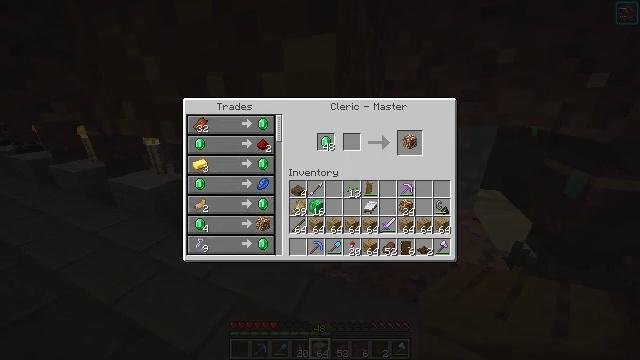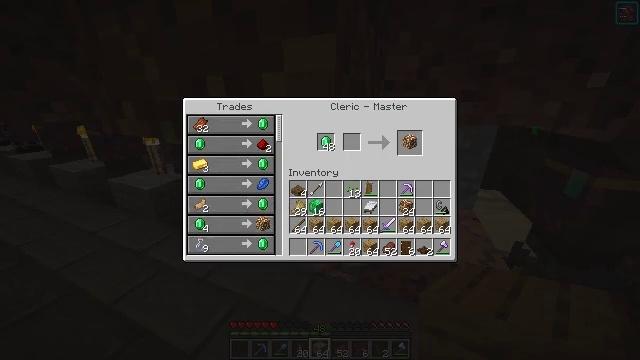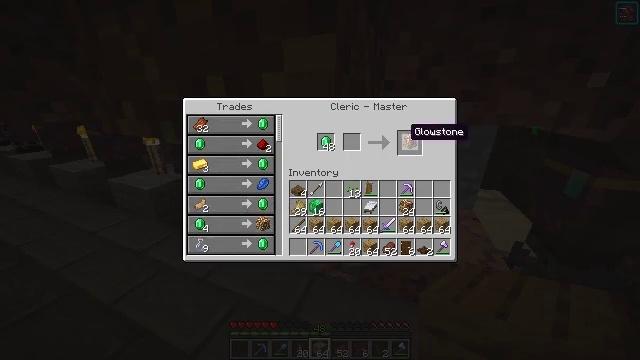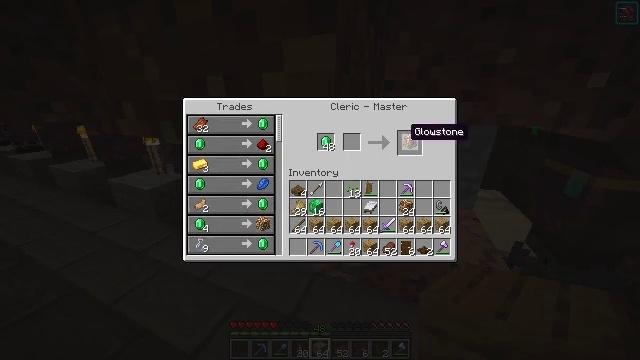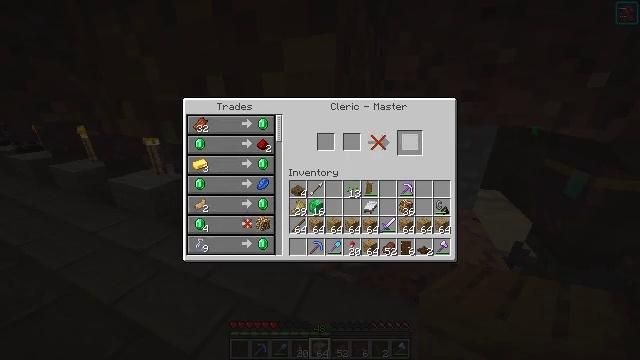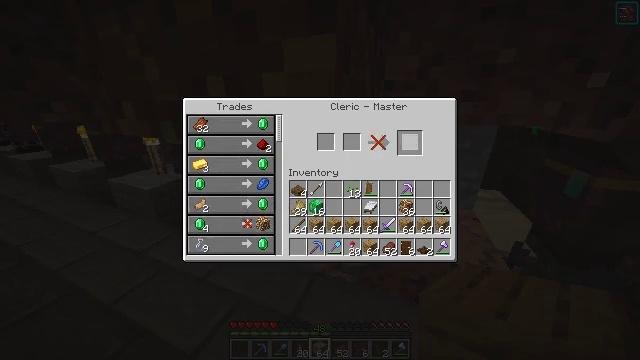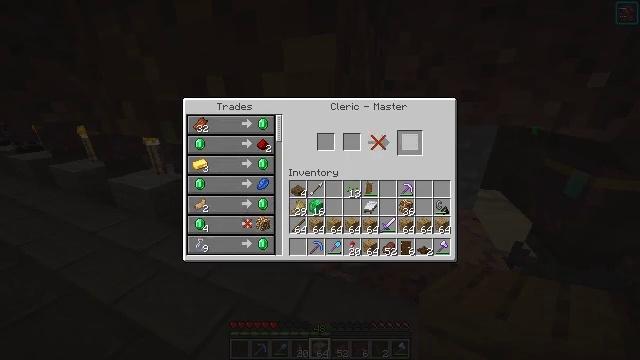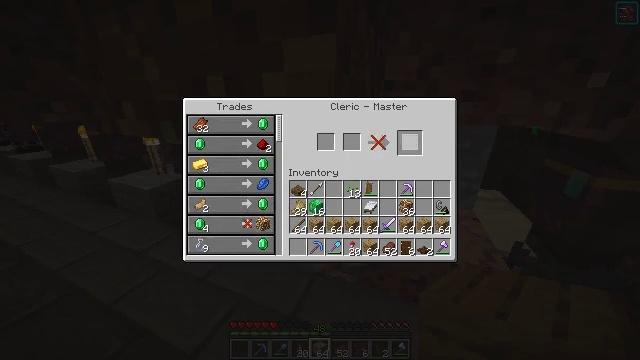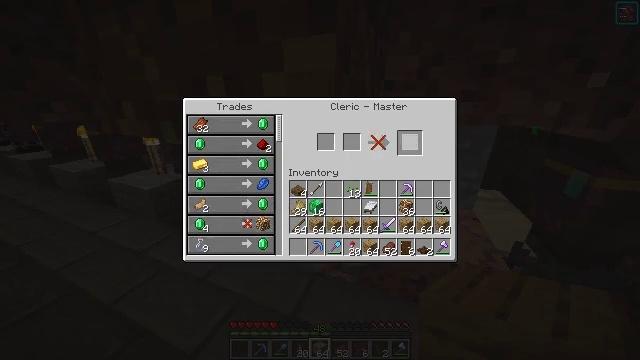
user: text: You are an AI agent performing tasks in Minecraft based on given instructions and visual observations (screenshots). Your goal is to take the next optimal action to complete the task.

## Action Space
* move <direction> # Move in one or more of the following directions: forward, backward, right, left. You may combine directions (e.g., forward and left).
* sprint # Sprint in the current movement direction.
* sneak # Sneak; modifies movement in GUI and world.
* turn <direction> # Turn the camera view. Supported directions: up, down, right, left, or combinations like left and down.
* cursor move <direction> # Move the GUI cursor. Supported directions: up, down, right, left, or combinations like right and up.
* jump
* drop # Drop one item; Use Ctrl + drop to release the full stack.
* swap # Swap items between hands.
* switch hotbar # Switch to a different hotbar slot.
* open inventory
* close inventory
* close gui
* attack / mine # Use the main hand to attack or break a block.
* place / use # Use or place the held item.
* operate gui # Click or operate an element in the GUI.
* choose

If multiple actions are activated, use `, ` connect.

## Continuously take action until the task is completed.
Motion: motion action
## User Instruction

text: Use the crafting table to make a glowstone from dust.
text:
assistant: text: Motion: sneak, cursor move right and up
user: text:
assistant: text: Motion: sneak
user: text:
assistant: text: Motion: sneak
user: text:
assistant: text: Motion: sneak, operate gui
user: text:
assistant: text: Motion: sneak, operate gui
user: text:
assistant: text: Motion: sneak, operate gui
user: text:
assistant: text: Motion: sneak
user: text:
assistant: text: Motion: sneak
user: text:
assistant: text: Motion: sneak